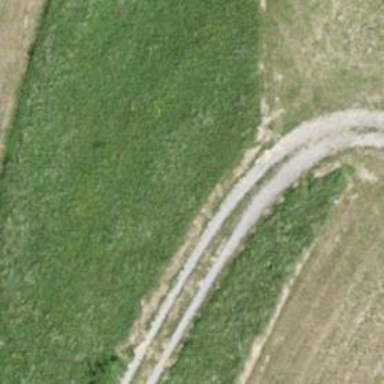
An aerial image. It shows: Track road with grade3 tracktype.